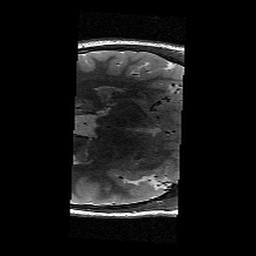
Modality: T2w
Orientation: axial
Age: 12
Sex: male
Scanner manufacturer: siemens
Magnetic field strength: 3 T
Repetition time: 9.23 s
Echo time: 0.067 s